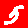
Digit: 5